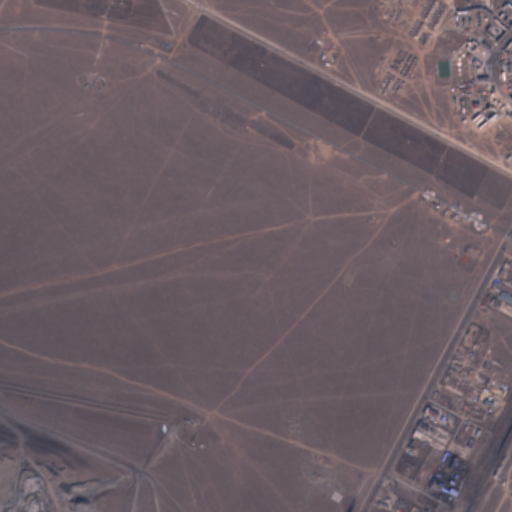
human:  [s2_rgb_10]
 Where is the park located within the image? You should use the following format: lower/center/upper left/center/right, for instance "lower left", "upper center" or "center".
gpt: The park is located in the upper right of the image.
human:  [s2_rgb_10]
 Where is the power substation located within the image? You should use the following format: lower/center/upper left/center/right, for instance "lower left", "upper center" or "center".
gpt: The power substation is located in the upper center of the image.
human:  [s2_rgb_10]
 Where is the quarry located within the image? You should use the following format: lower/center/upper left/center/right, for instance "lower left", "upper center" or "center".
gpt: The quarry is located in the lower left of the image.
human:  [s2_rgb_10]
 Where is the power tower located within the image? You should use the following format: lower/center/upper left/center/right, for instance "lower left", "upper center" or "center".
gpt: There is no power tower in the image.